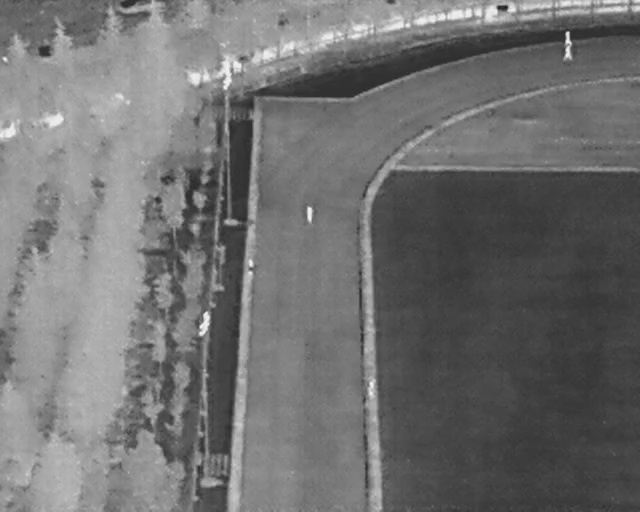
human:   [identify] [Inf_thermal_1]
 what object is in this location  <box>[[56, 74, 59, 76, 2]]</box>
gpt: <ref>1 medium person at the bottom</ref>

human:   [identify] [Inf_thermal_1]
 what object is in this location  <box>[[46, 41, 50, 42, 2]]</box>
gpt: <ref>1 medium person at the center</ref>